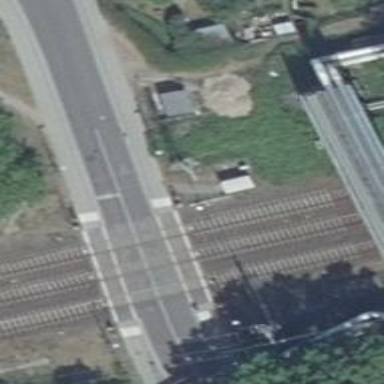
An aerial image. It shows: Railway crossing with traffic signals. The crossing features double half barriers.